Aerial crown-view tile of a tropical tree (Barro Colorado Island, Panama), acquired 20240716:
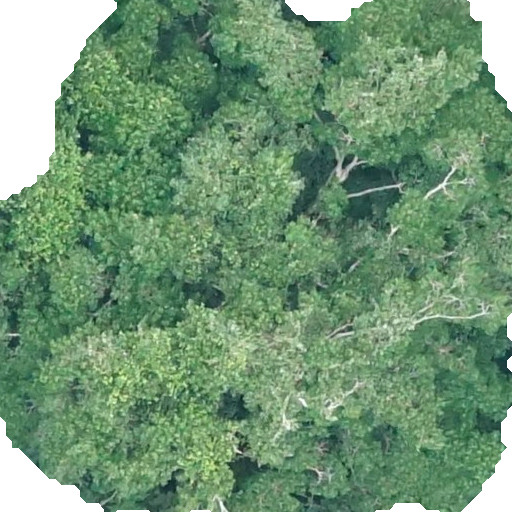
Species: Hura crepitans
GBIF accepted scientific name: Hura crepitans
Crown area: 401.277 m²